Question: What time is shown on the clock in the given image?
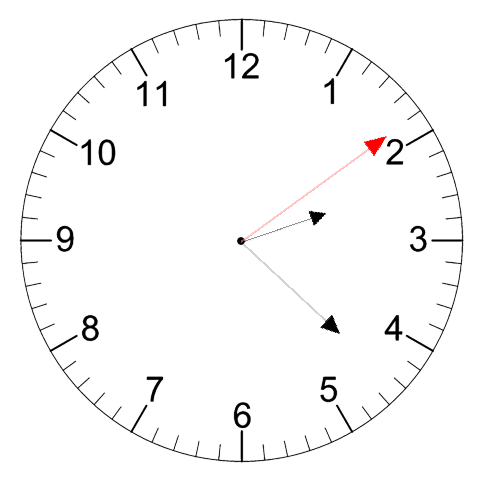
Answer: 02:22:09